Interaction volume radius: 5 \u00c5
Interaction volume height: 10 \u00c5
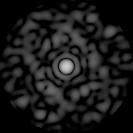
Disorder parameter: 0.7425